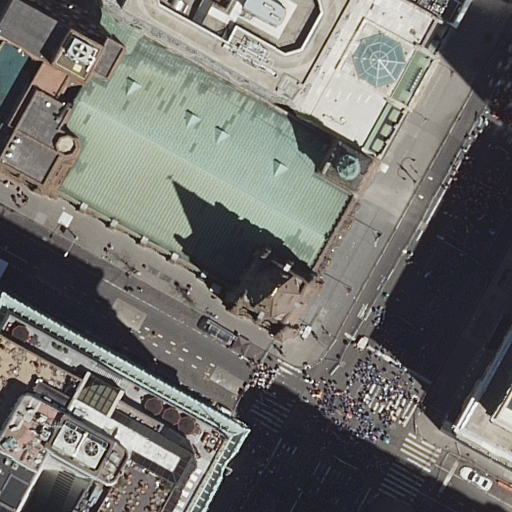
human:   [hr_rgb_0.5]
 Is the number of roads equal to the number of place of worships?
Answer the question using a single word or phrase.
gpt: no

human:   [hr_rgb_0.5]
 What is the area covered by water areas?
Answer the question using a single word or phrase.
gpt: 0m2

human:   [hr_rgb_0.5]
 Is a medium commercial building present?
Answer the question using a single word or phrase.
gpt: no

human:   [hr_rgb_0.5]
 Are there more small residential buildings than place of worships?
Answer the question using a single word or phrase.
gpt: no

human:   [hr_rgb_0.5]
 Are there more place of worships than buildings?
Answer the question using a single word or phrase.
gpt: no

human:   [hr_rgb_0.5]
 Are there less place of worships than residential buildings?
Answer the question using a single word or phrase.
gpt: yes

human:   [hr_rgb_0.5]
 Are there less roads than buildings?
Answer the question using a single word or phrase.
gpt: yes

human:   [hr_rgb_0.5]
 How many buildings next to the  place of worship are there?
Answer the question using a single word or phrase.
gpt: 6

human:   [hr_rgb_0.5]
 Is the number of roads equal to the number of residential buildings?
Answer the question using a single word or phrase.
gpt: no

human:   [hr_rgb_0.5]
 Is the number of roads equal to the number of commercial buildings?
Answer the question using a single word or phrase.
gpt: no

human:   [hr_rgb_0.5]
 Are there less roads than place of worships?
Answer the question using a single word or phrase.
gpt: no

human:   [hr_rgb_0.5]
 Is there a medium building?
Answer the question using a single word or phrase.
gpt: yes

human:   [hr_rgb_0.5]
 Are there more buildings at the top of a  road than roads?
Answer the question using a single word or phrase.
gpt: no

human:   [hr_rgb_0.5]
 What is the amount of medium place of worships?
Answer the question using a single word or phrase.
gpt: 0

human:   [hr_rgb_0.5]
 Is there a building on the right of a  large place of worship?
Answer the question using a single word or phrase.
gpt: no

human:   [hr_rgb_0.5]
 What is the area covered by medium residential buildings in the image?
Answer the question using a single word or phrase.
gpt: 730m2

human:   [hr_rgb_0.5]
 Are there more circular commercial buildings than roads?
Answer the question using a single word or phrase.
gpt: no

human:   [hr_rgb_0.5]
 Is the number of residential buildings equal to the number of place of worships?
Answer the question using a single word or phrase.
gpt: no

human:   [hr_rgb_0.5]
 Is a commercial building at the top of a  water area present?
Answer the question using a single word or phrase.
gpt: no

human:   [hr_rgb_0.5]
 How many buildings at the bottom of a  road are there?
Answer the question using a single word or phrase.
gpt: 2

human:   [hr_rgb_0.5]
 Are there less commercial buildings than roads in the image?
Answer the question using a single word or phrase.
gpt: yes

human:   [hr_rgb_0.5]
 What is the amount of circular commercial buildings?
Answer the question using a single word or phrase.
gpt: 0

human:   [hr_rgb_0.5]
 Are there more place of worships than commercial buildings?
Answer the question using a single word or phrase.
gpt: yes

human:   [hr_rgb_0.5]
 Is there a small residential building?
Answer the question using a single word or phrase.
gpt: no

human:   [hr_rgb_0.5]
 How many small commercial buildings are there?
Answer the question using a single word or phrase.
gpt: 0

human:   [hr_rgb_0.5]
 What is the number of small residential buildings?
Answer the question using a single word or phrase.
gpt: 0

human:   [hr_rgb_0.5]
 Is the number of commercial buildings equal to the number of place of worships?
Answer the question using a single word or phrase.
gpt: no

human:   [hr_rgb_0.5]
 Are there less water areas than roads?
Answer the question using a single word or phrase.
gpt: yes

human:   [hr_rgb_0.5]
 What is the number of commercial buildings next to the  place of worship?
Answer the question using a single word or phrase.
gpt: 0

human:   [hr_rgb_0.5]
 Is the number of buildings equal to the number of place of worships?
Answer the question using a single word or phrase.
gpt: no

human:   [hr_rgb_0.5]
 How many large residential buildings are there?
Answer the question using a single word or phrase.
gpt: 2

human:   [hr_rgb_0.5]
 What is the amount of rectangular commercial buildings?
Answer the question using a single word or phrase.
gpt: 0

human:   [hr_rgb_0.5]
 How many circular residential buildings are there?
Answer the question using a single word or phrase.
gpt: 0

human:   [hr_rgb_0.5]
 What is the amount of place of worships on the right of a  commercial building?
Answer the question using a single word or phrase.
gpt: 0

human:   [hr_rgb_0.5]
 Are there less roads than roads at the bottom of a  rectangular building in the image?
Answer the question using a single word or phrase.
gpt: no

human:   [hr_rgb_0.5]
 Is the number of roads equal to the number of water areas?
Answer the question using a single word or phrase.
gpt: no